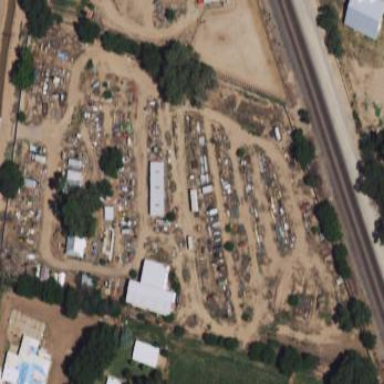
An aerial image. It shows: Scrap yard located in industrial area.